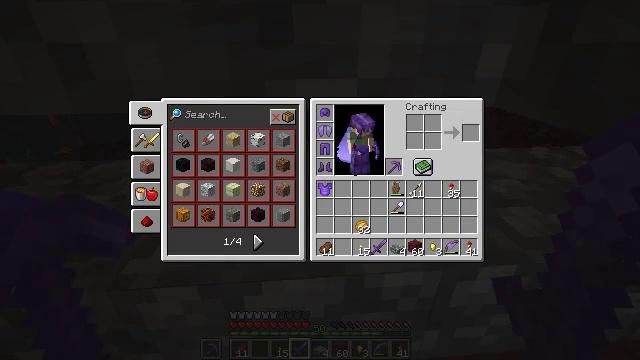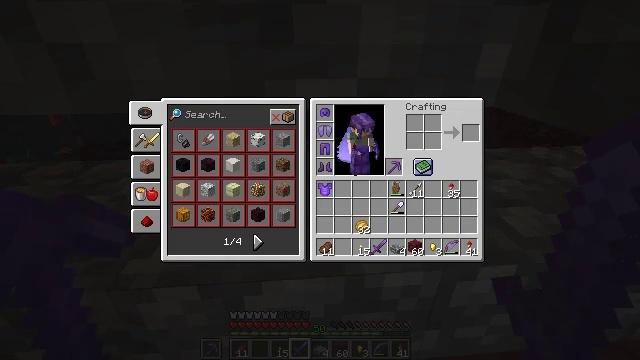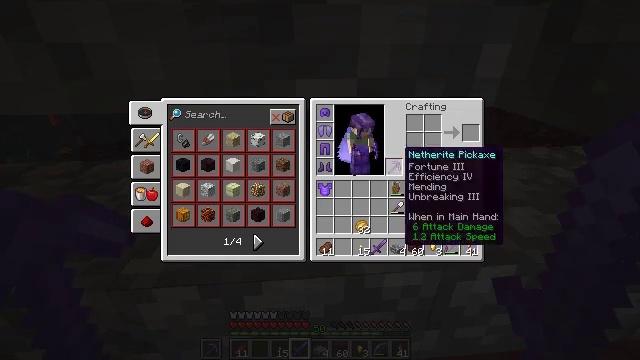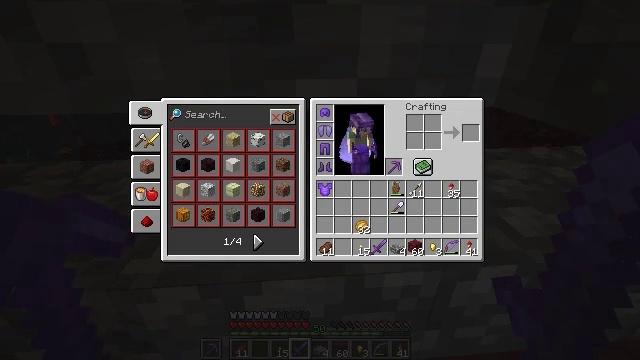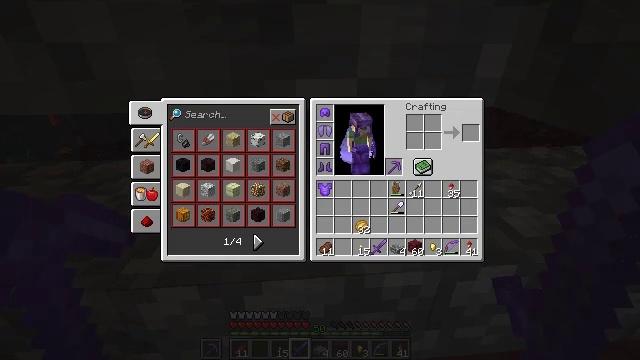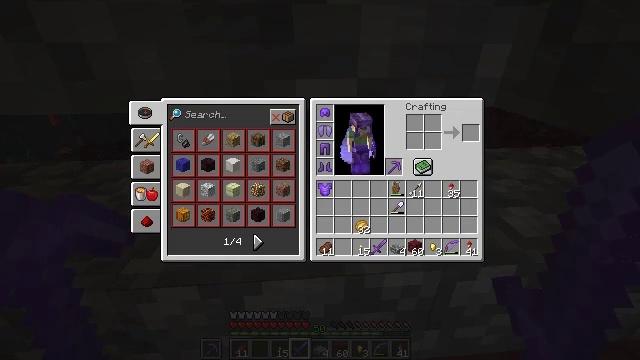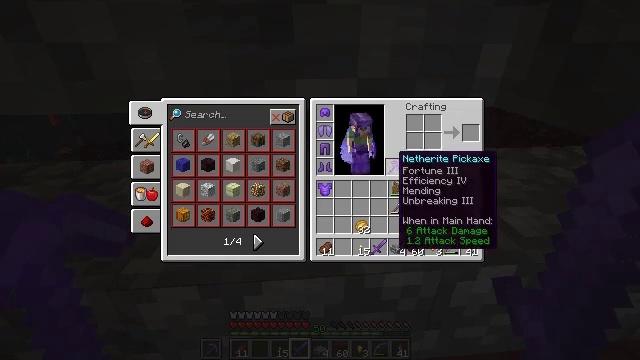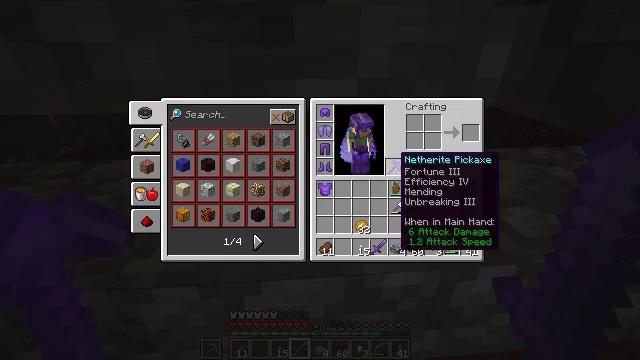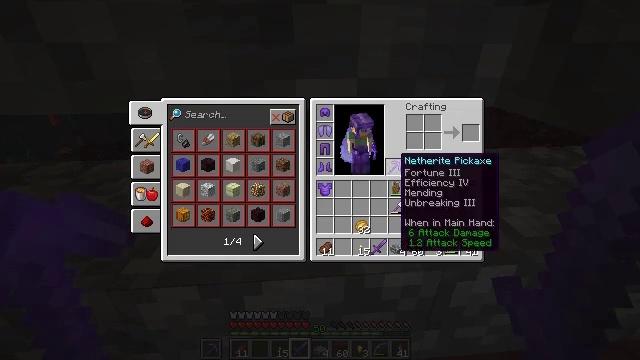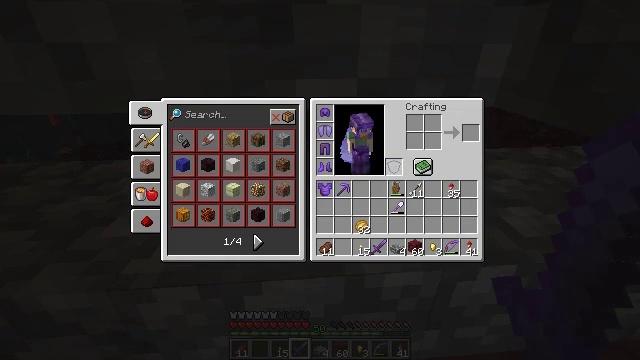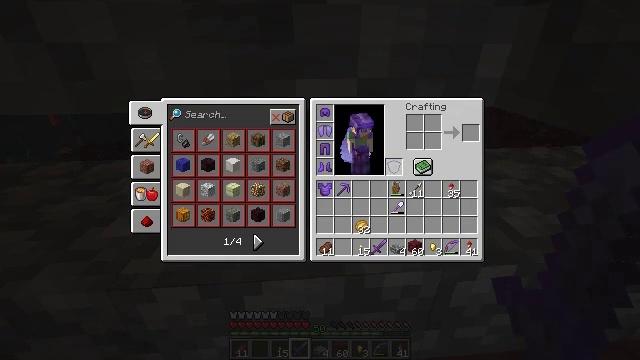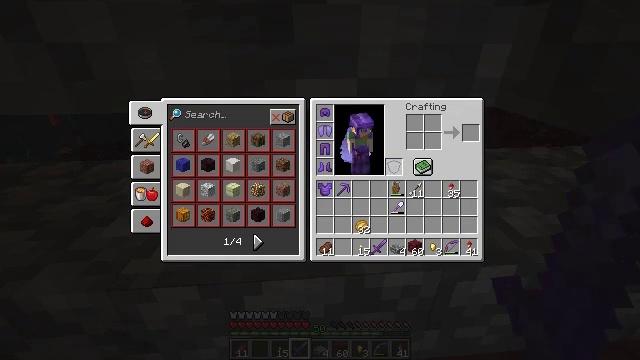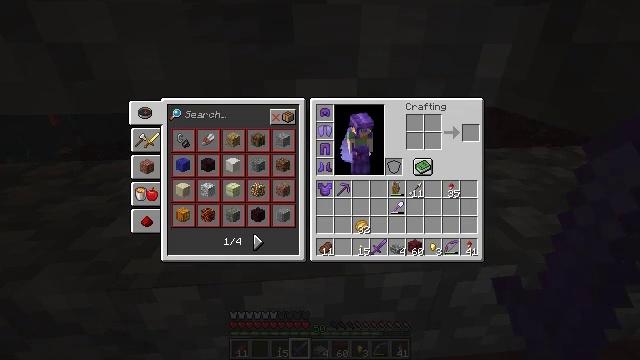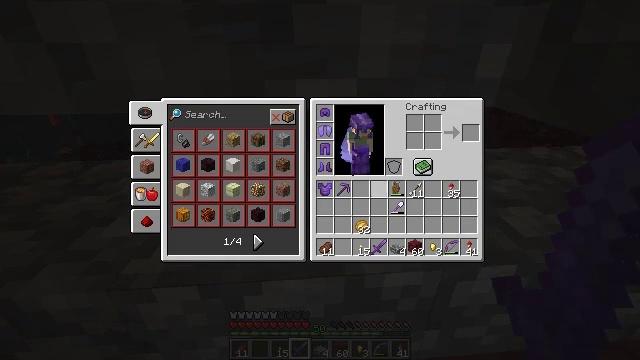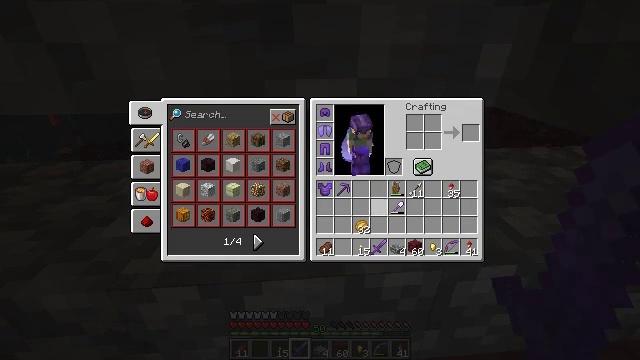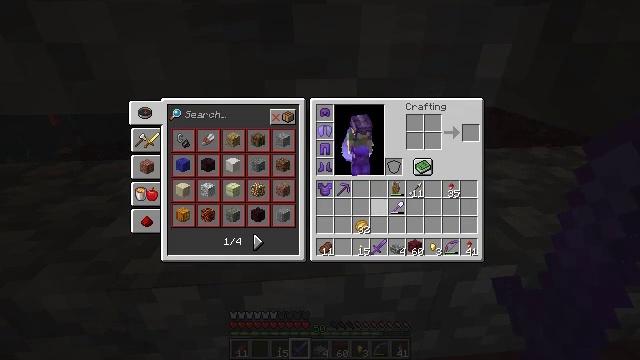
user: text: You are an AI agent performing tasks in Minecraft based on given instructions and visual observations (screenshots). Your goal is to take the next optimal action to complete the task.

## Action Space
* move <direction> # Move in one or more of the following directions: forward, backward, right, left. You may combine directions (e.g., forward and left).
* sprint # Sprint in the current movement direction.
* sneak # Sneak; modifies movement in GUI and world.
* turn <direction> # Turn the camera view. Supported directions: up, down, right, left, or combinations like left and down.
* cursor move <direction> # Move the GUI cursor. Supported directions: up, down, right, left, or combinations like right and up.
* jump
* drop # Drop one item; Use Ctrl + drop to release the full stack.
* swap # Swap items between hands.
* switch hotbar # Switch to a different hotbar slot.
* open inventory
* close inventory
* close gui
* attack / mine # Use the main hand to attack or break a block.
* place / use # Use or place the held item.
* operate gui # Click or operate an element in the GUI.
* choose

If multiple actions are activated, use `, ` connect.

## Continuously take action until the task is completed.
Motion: motion action
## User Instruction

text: Break the cobblestone slab to recycle it.
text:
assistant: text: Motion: sneak, turn left
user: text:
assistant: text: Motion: sneak, turn left and up
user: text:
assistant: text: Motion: sneak, turn left and up
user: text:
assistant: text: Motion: sneak
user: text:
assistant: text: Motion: sneak
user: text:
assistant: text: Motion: sneak, turn down
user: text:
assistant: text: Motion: sneak
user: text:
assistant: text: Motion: sneak
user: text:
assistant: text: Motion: sneak, use / place
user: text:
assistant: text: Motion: sneak, use / place
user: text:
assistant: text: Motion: sneak
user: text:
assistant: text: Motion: sneak, turn down
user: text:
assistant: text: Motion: sneak, turn down
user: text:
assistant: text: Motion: sneak, turn down
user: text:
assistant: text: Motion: sneak
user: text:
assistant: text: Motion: sneak
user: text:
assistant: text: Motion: sneak
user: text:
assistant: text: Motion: no_op
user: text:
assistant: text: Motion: turn left
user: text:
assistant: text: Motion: turn left and up
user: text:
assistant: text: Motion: no_op
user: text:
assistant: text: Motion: no_op
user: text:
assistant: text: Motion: no_op
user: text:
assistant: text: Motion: attack / mine
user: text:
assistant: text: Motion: attack / mine
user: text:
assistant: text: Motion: turn down
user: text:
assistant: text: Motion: turn down
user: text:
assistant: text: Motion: no_op
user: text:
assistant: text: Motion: attack / mine
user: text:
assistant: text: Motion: attack / mine